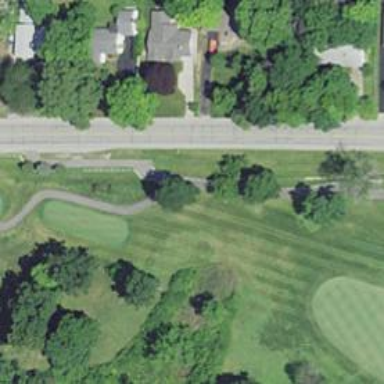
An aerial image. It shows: Asphalt path used as golf cart path.